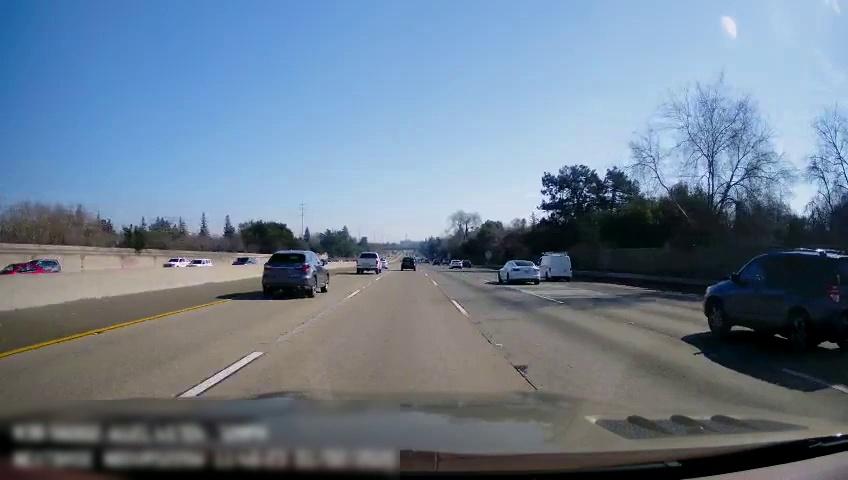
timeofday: Day
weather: Sunny
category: Vehicles | Car
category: Vehicles | Car
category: Vehicles | Truck
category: Vehicles | Car
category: Vehicles | Car
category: Drivable Space
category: Vehicles | Car
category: Vehicles | Truck
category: Vehicles | SUV
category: Vehicles | Van
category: Vehicles | Car
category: Vehicles | SUV
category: Vehicles | Car
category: Vehicles | SUV
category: Lanes | Current Lane
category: Lanes | Current Lane
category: Lanes | Alternate Lane
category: Lanes | Alternate Lane
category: Lanes | Alternate Lane